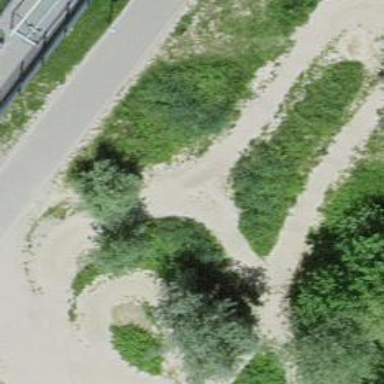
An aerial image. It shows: Pump track for cycling on earth surface.